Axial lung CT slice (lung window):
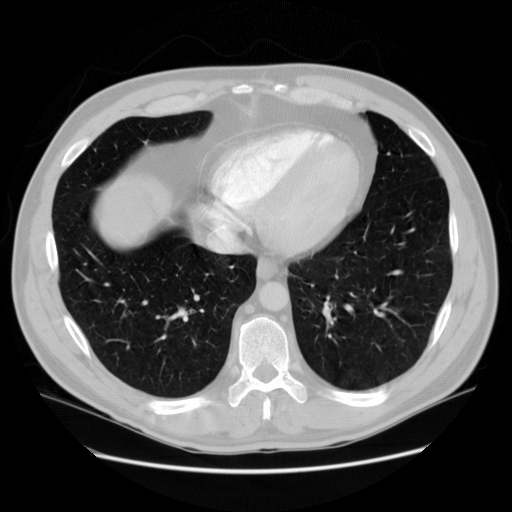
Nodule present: no